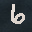
Label: 6